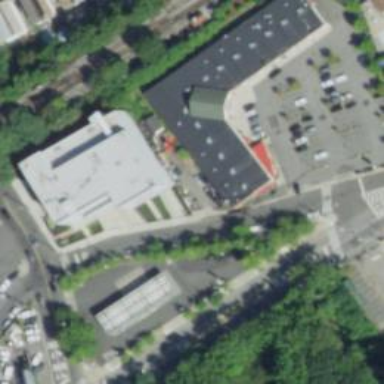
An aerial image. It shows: Storage rental shop located in building.